Question: I have read a lot of posts already on Hierarchy, Trees, composed keys and a lot more of issues in SQL but i can't find the info i need. I'm working with EF6 and SQL, C#.

Let's Say that i have the following model. So the Application can be on each of these platforms (Or only on one or two of them. Application would be a base class and the OSX and windows and PlatformX would inherted him, if speaking from code.). But the Application can have for each platform reviews and a review may apply for multiple platforms. So i'm trying to model a database that doesn't need to separate the reviews in 3 different tables.
Has somebody got a good example on how to model this in the sql database? Or isn't this possible?
Some required queries would be:
- Get all specified Types(OSX, winodws etc..) of an application?
- Get all reviews of an application Type.
- Get all Reviews of an application.
- Get all applications by a review. (And could i then find out which type it is?)
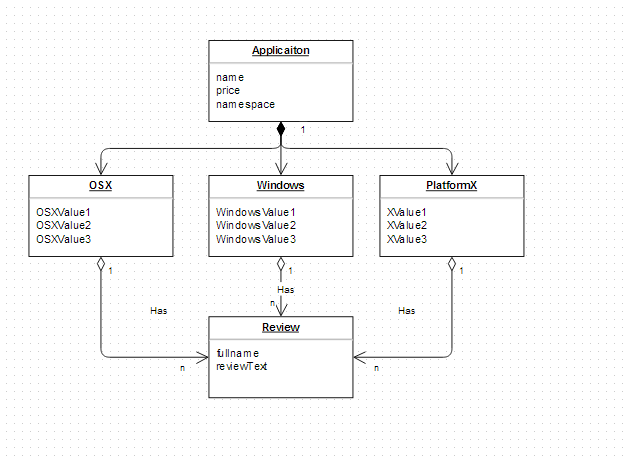
Answer: As I understand 'Application' is a base entity for 'OSX', 'Windows' and 'PlatformX'.
My first remark is, if your '~Value' fields are platform specific fields for each component, like
'''
----------- ------------------
| Windows | | OSX |
----------- -----------------|
| WinApi | | SupportsMobile |
| TempDir | | WrittenLang |
----------- ------------------
'''
Then you probably would like to make one table for 'Application' and its primary key would be an identity field. Other entities are suggested to be separate tables, but would use the 'Application''s primary key as their own, i.e. one to one relationship.
If the above is not true for your case and your tables are going to have 'Value1', 'Value2' and 'Value3' and the same data type, then I strongly recommend you to merge all classes into one table and add integer flag 'Platform'. So you'll end up with only two tables which really simplify your work and will not truncate on functionality.
However resolution of your case with Review is the same for both cases. I advice you to connect 'Application' table to 'Review' table, this will save you a lot of time.
All your query questions: Yes you can do all of them.
Ok, let me show you my vision.
Application (, Name, Price, Namespace)
OSX (, OSXValue1, OSXValue2, OSXValue3)
Windows (, WindowsValue1, WindowsValue2, WindowsValue3)
PlatformX (, XValue1, XValue2, XValue3)
Review (, ApplicationId*, FullName, ReviewText)
Please note that I used PascalCase for field names. This is a good convention for working with EF, as fields will map to the property names (by convention) and does not break the overall naming in you .NET application.
Here 'ApplicationId' in the 'Application' table is an identity field and is a primary key. In tables 'OSX', 'Windows' and 'PlatformX' you define 'ApplicationId' field, define it as a primary key, and foreign key referencing 'ApplicationId' field in 'Application' table for each of them.
This is the way you store it.
As of Entity framework
Define your classes as follows
'''
public class Application {
private ICollection<Review> _Reviews;
public Int64 ApplicationId { get; set; }
/*Other fields*/
public Windows Windows { get; set; }
public Osx Osx { get; set; }
public PlatformX PlatformX { get; set; }
public ICollection<Review> Reviews {
get { return _Reviews = _Reviews ?? new List<Review>(); }
set { _Reviews = value; }
}
}
public class Osx {
[Key]
[DatabaseGenerated(DatabaseGeneratedOption.None)]
[ForeignKey("Application")]
public Int64 ApplicationId { get; set; }
/*Other fields*/
public Application Application { get; set; }
}
public class PlatformX {
[Key]
[DatabaseGenerated(DatabaseGeneratedOption.None)]
[ForeignKey("Application")]
public Int64 ApplicationId { get; set; }
/*Other fields*/
public Application Application { get; set; }
}
public class Windows {
[Key]
[DatabaseGenerated(DatabaseGeneratedOption.None)]
[ForeignKey("Application")]
public Int64 ApplicationId { get; set; }
/*Other fields*/
public Application Application { get; set; }
}
public class Review {
public Int64 ReviewId { get; set; }
public Int64 ApplicationId { get; set; }
/*Other fields*/
//Convention will catch up the ApplicationId field automatically
public Application Application { get; set; }
}
'''
Here you define some non obvious features by data annotations, e.g. the keys that does not match convention TableName + 'Id'. Further, you indicate that 'ApplicationId' fields are not autogenerated using 'DatabaseGeneratedAttribute'.
The following query gets the list of all applications with type 'Osx' and 'Windows'
'''
var context = new DemoContext();
var res = context.Osx.Select(x=>x.Application).Union(context.Windows.Select(x=> x.Application));
'''
This is a query of applications by review with its types
'''
var res2 = context.Reviews.Select(x => new {
x.Application,
IsOsx = x.Application.Osx != null,
IsWindows = x.Application.Windows != null,
IsPlatformX = x.Application.PlatformX != null
});
'''
You can find out the types according to the Boolean values in the object.